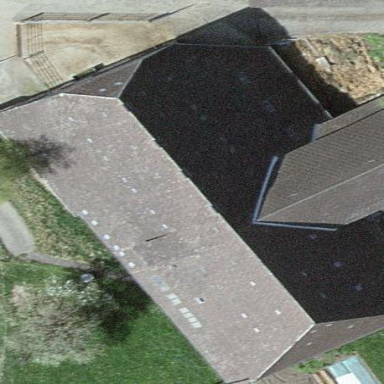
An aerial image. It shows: Farm building.